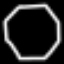
Label: octagon